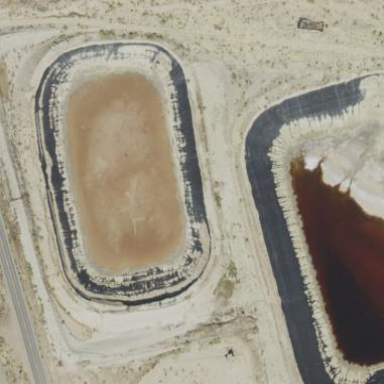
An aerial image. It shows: Tailings reservoir.